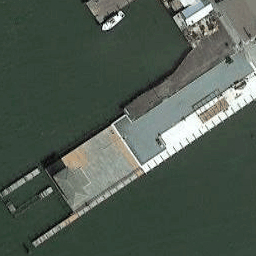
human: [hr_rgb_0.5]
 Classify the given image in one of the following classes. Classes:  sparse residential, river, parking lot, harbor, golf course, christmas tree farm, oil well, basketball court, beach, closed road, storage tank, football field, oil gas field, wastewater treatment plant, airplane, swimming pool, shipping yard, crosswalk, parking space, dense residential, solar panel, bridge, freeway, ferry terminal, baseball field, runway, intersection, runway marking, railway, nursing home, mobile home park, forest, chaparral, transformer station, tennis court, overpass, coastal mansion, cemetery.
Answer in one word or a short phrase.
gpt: ferry terminal